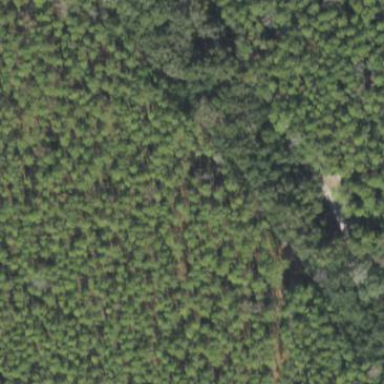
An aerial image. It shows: Forest with needle-leaved trees.